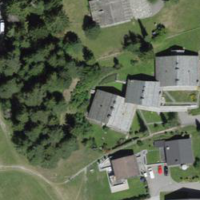
EUNIS habitat code: 55
Species observed at this site:
Vaccinium vitis-idaea